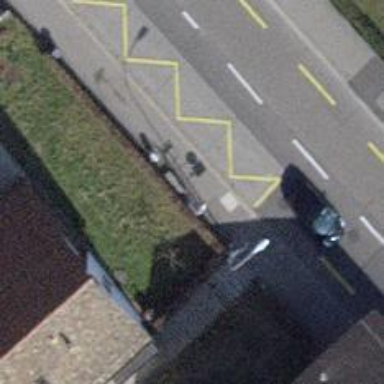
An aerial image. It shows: Platform for public transport on the road.